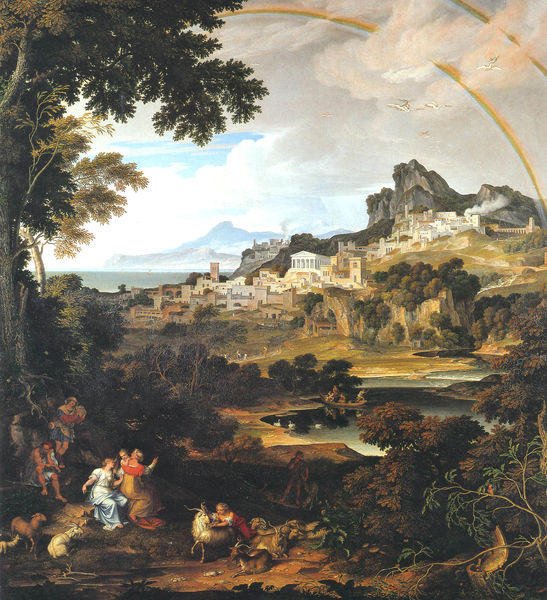
Titel: Heroische Ideallandschaft mit Regenbogen
Künstler: Joseph Anton Koch
Standort: München
Institution: Neue Pinakothek
Schlagwörter: baum, berg, blau, blätter, felsen, gemälde, gruppe, hand, himmel, mann, meer, wasser, weiß, wolken, bäume, dreieck, fluss, frauen, gelb, grün, landschaft, menschen, mädchen, ocker, see, stadt, teich, ufer, äste, braun, fenster, frau, grau, kleider, männer, schwarz, strasse, szene, säulen, vordergrund, gebäude, haus, hund, rot, tier, tiere, weg, wiese, wolke, hochformat, leute, falten, rahmen, taube, erde, horizont, häuser, hügel, natur, spiegelung, stamm, strauch, vögel, zweige, gebüsch, rauch, wege, wiesen, land, drei, gewänder, kind, mutter, idealisierung, tal, wald, anhöhe, boot, kahn, kinder, turm, küste, schiff, bogen, italien, zwei, abhang, berge, fels, gebirge, hang, dorf, giebel, herde, enten, idylle, rast, möwe, möwen, junge, ortschaft, bögen, bergdorf, schaf, antike, burg, türme, vulkan, seen, bergspitze, ideal, tauben, ruinen, wasservögel, fuchs, antik, geäst, rotbraun, strassen, griechenland, siedlung, eiche, nadelholz, landpartie, tempel, hörner, bock, schafe, hirte, hirten, schäfer, schaft, ziegenbock, ziege, mythen, schwäne, koch, angler, ziegen, idealisiert, doppelbogen, romanisch, regenbogen, luss, widder, ideallandschaft, meditteran, gewässser, sintflut, schafsbock, regenbögen, zige, schäferspiel, weltlandschaft, grsa, mencsh, geiß, teigen, bäume+